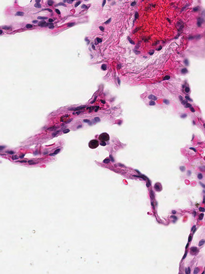
Tumor epithelial tissue: no
Tumor-associated stroma tissue: no
Normal tissue: yes